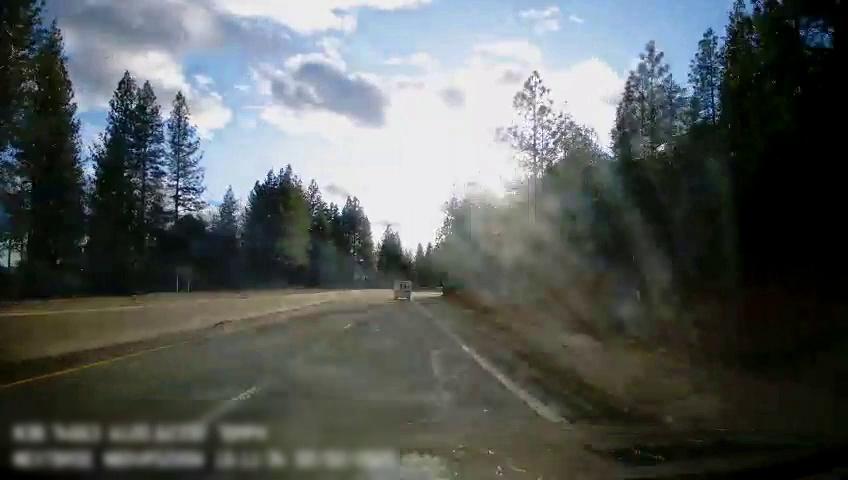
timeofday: Day
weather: Sunny
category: Drivable Space
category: Vehicles | Van
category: Lanes | Alternate Lane
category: Lanes | Current Lane
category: Lanes | Alternate Lane